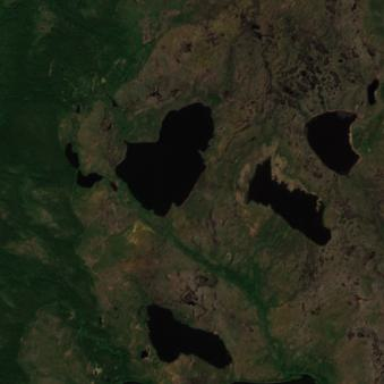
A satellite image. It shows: Serene lake surrounded by nature.